Field crop: maize
Growth stage: 2
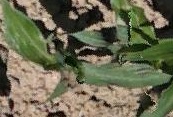
Species: maize